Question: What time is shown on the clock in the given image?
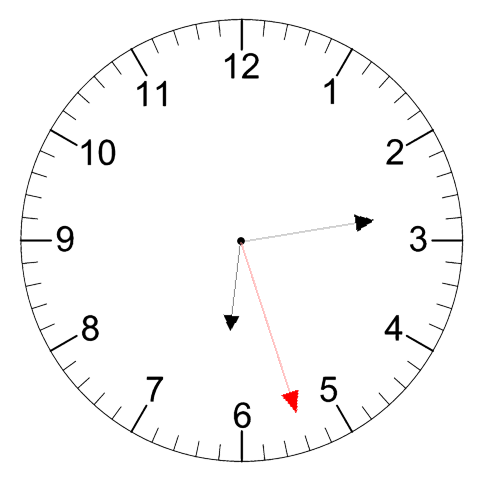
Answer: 06:13:27